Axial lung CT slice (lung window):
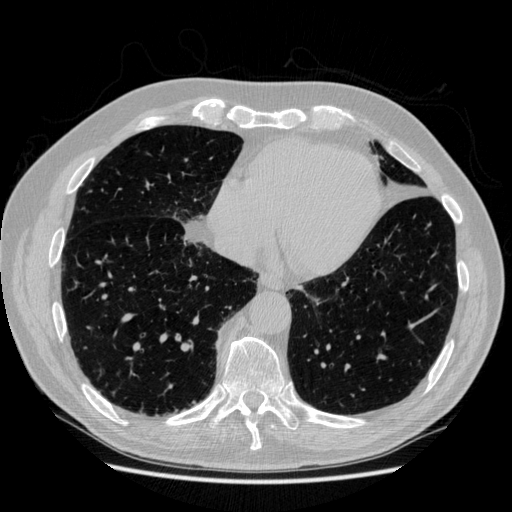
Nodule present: no